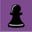
Piece: bP